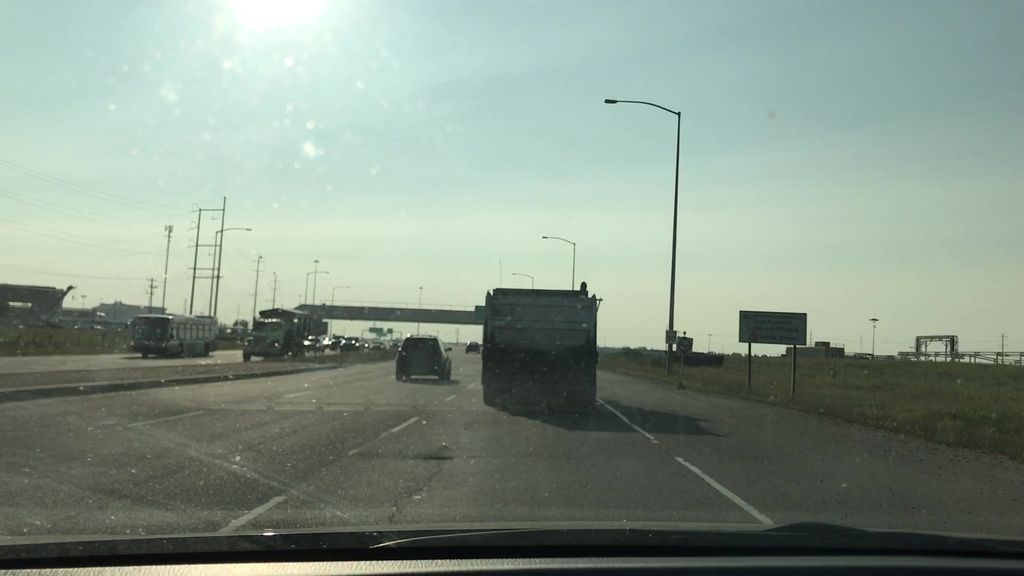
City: edmonton